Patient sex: M
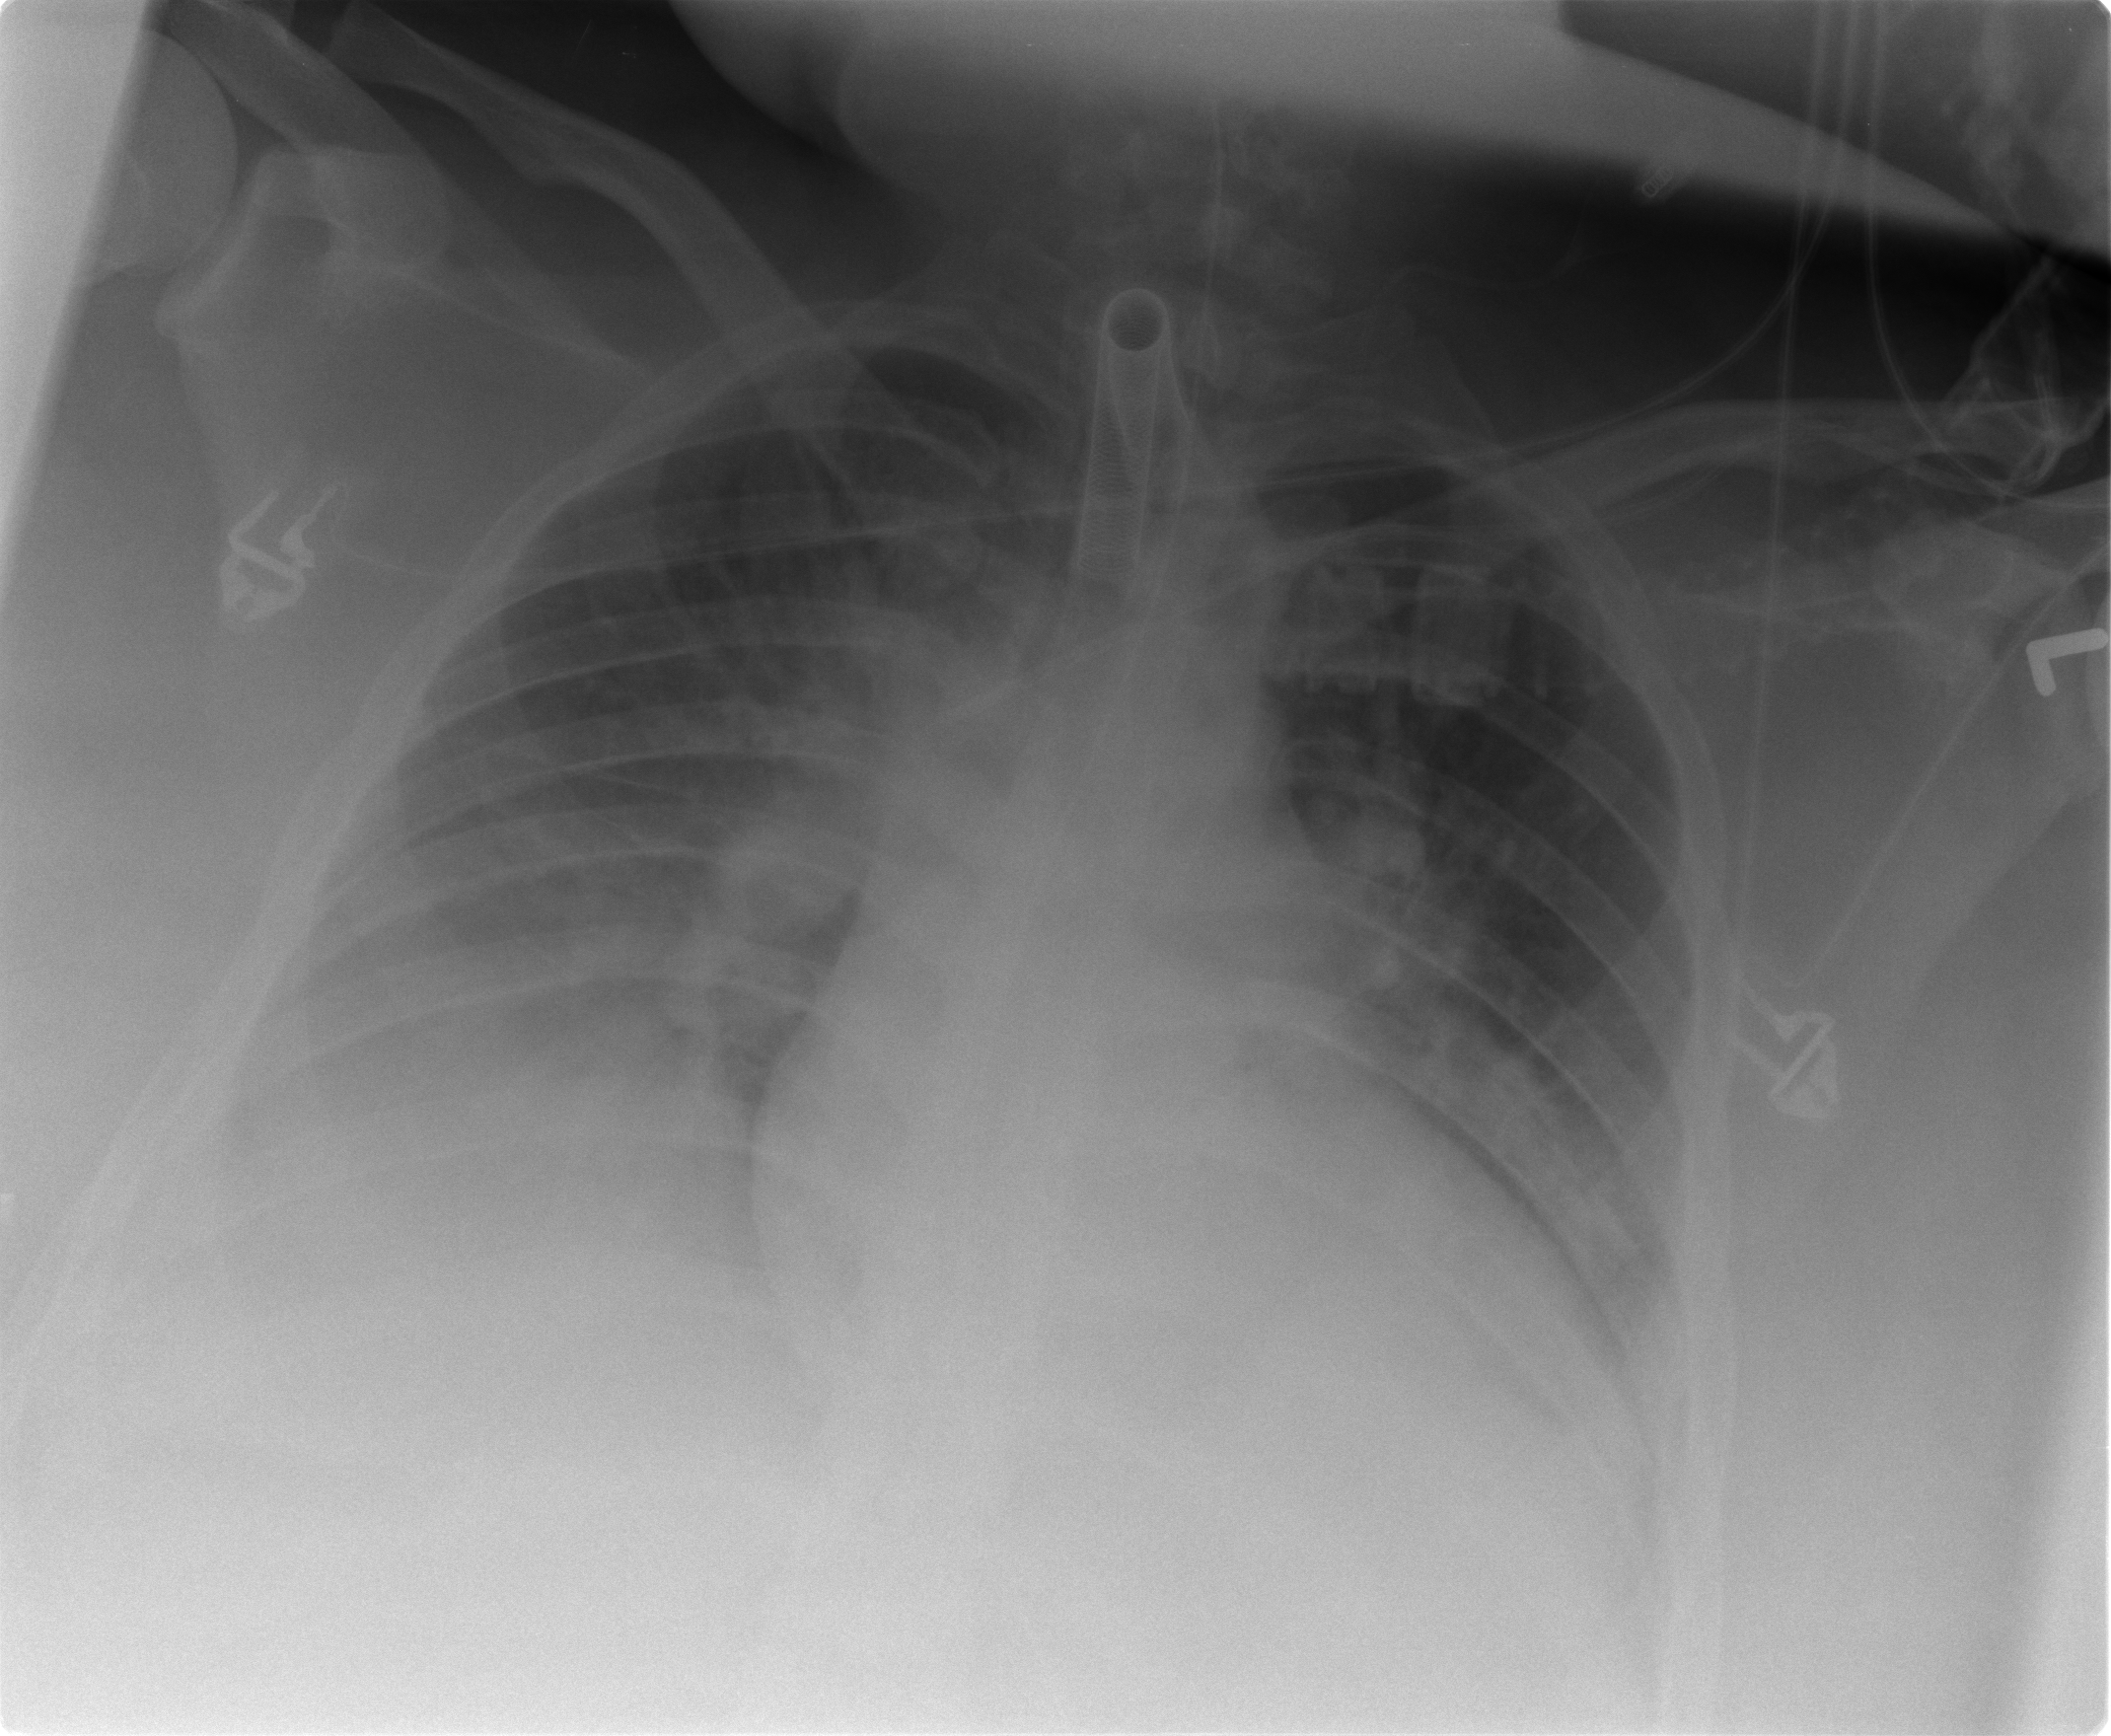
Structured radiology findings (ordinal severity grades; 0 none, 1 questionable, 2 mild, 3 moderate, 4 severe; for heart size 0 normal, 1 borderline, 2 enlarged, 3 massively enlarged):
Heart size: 2
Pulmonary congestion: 3
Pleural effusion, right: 3
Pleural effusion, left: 2
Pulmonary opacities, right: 0
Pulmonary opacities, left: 0
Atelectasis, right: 2
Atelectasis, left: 2